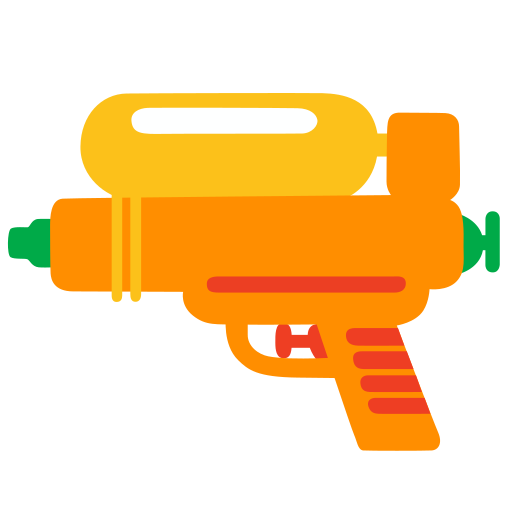
Emoji: 🔫